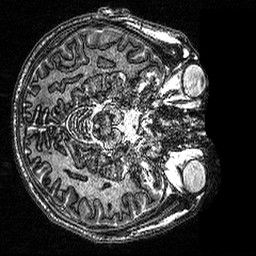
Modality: MP2RAGE
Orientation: axial
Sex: male
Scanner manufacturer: siemens
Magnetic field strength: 3 T
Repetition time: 5 s
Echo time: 0.00292 s